Brain MRI, t2w sequence, axial 2D slice.
Patient: age 39, sex F, weight 95 kg, height 1.95 m
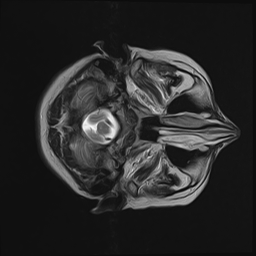